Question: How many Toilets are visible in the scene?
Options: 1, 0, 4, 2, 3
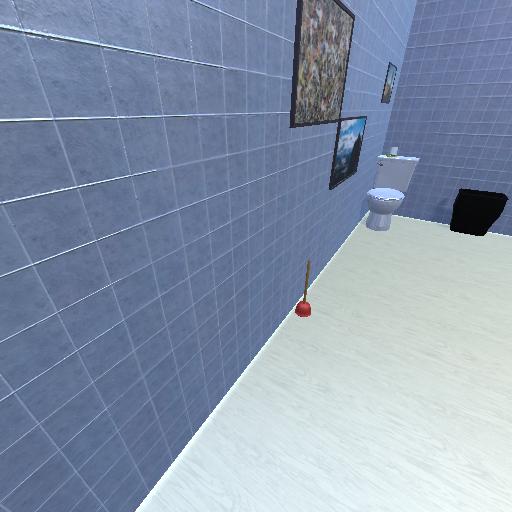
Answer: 1